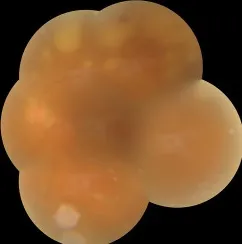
(A) shows the fundus photograph of the patient during their first visit, indicating severe opacity in the vitreous body, extremely thin retinal arteries, and multiple yellow-white necrotic lesions with clear boundaries of varying sizes visible in the peripheral retina outside the vascular arch. Partially fused necrotic lesions can be seen inside the necrotic lesions, accompanied by flake-shaped bleeding.
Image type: ophthalmic_imaging (fundus_photograph)